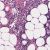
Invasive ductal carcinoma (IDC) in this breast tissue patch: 0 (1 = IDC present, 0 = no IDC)